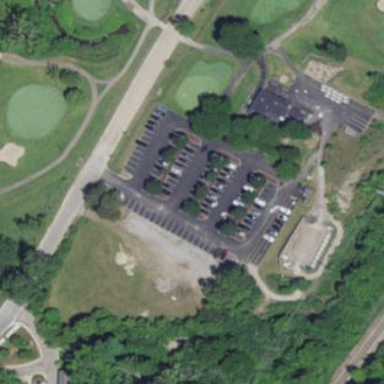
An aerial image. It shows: Paved parking area.